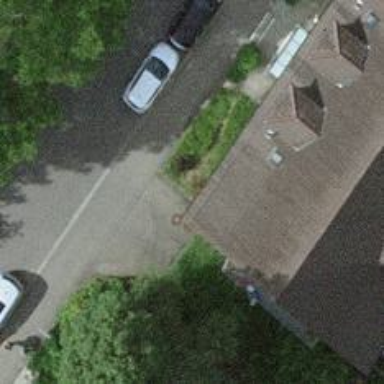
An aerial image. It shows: Parking entrance.